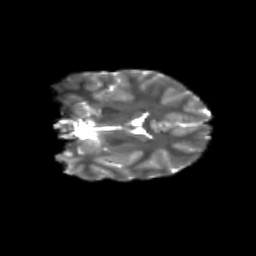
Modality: T2w
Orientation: coronal
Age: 9
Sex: female
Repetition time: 9.512 s
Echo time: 0.089 s